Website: crate-barrel
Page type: stored-credit-cards
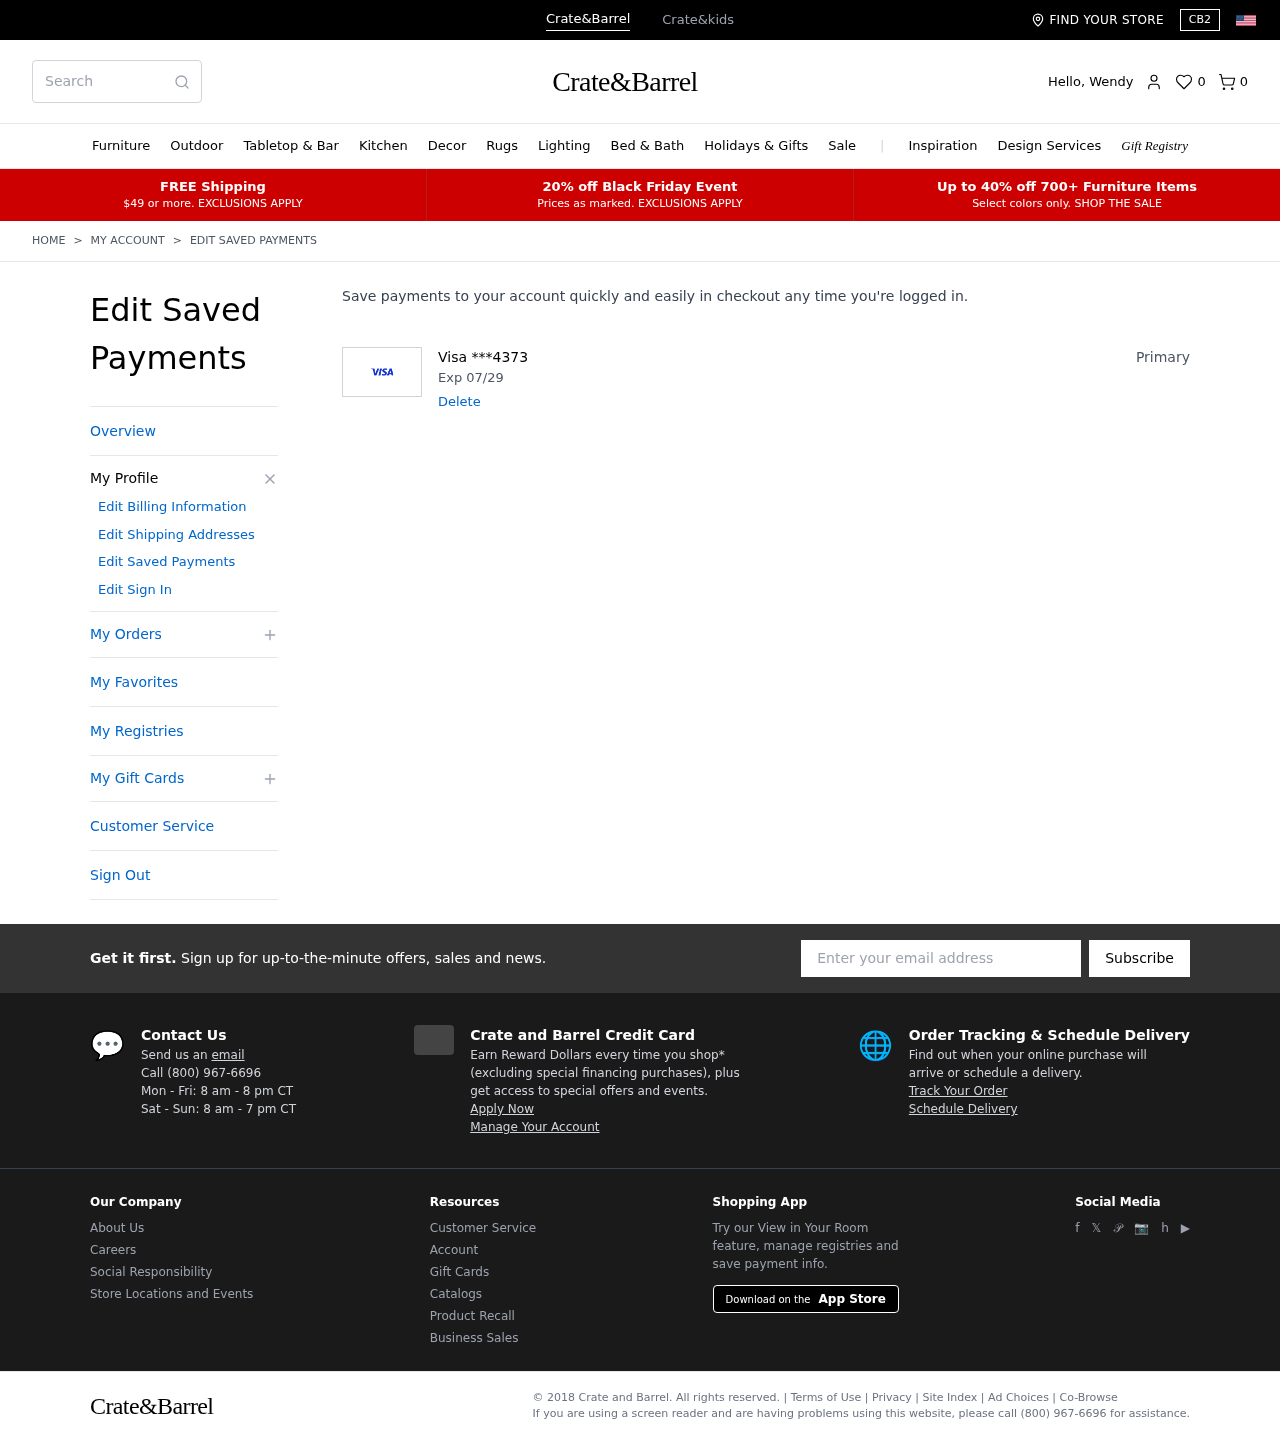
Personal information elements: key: PII_CARD_EXPIRY
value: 07/29
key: PII_CARD_LAST4
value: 4373
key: PII_CARD_TYPE
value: Visa
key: PII_FIRSTNAME
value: Wendy
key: PII_EMAIL
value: wendyvaughn@gmail.com
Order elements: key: ORDER_NUM_ITEMS
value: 0
Search elements: key: HEADER_SEARCH
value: Search
Other elements: key: FAVORITES_COUNT
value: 0